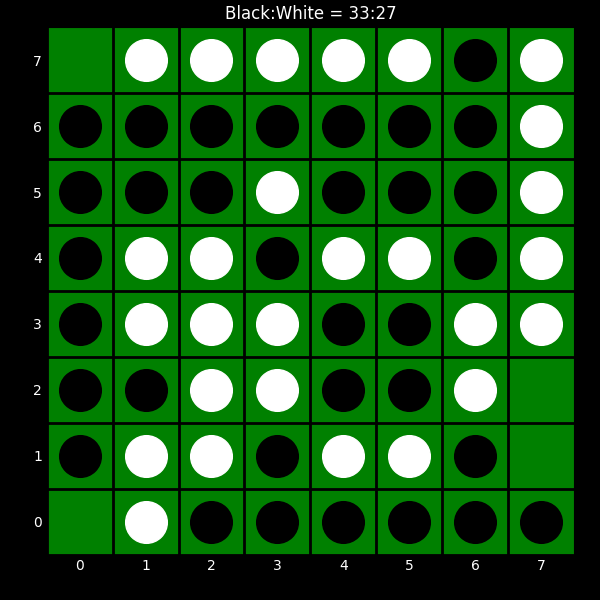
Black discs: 33
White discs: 27